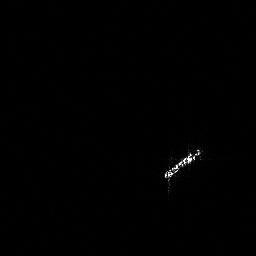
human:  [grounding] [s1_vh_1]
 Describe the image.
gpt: In the satellite image, there is  <ref>1 large ship </ref> <box>[[62, 55, 78, 75, 0]]</box> located at right.